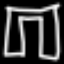
Label: pants